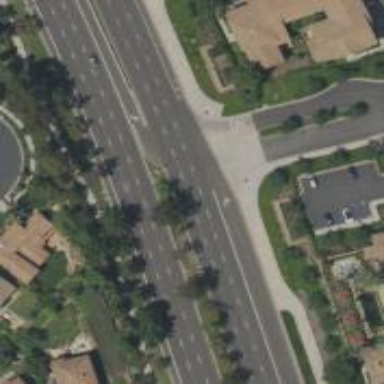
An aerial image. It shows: Primary link road with asphalt surface.